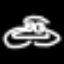
Label: frog